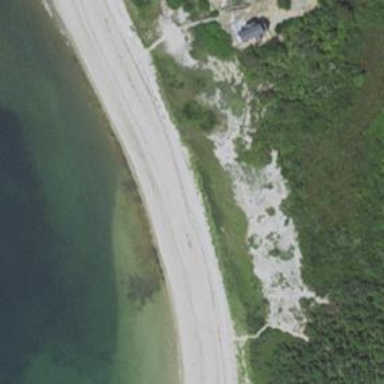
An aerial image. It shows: Sandy beach with natural surroundings.